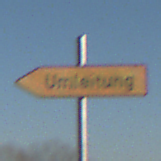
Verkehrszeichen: UmleitungswegweiserLinksweisend
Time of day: MorningAfternoon
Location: Outdoor (Nature)
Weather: Clear
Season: Winter
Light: Natural